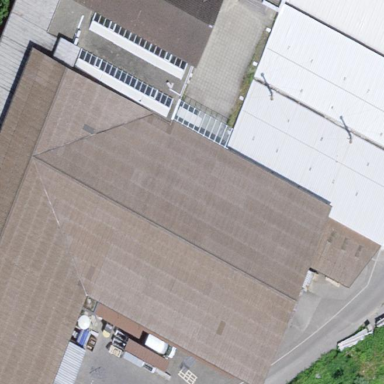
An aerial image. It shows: Industrial building.